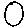
Label: moon